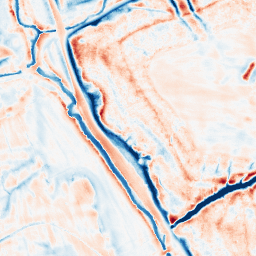
Category: edge_preserving
Decomposition family: bilateral
Decomposition parameters: d: 21
sigma_color: 75
sigma_space: 100
Upsampling method: lanczos
Upsampling parameters: scale: 4
Upsampling scale: 4